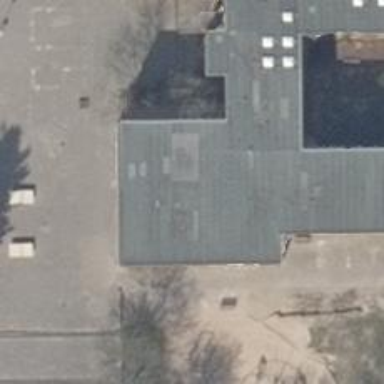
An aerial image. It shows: School.